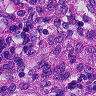
Metastatic tissue present: yes